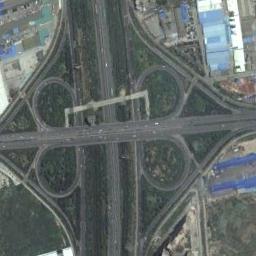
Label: overpass